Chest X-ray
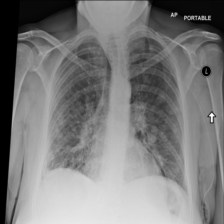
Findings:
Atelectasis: negative
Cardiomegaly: negative
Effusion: negative
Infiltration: negative
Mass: negative
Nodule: positive
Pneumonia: negative
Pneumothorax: negative
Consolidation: negative
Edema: negative
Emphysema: negative
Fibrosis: negative
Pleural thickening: negative
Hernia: negative